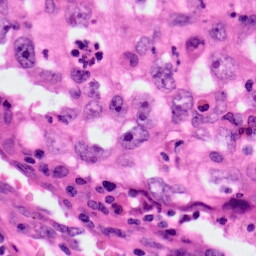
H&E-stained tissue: Lung